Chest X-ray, PA view. Patient: 60 years old, sex M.
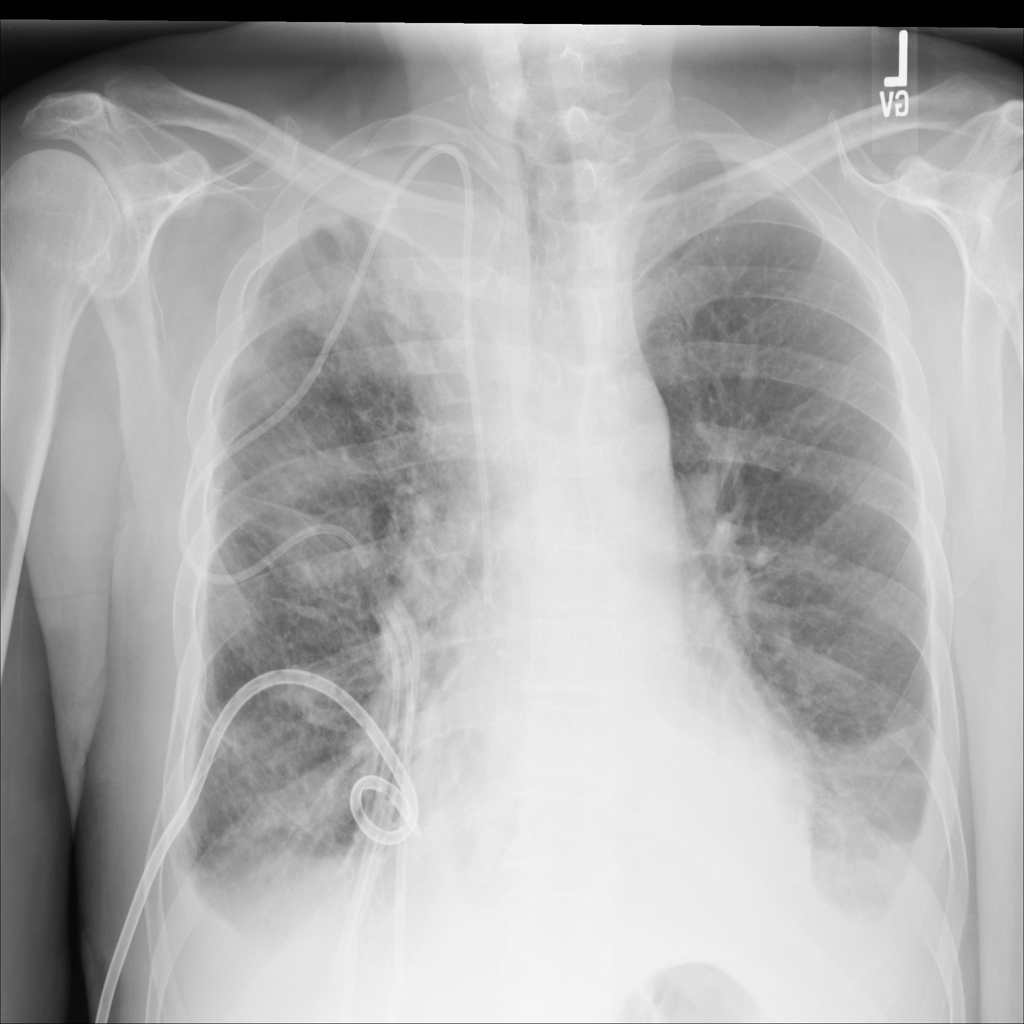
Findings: Effusion, Infiltration